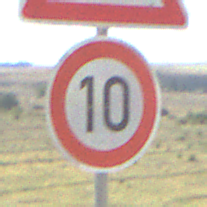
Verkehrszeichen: Geschwindigkeit10
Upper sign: FlugbetriebRechts
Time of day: Midday
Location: Outdoor (Nature)
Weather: PartlyCloudy
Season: NotSpecified
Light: Natural